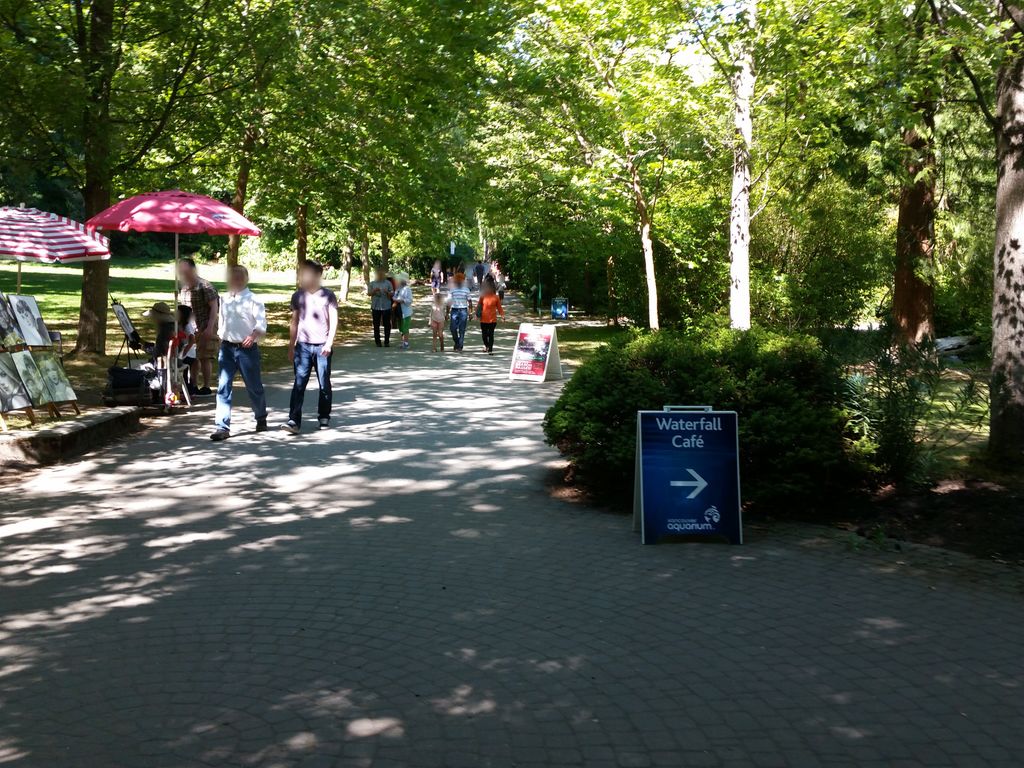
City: vancouver